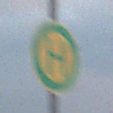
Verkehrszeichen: Haltestelle
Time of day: SunriseSunset
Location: Outdoor (Nature)
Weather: PartlyCloudy
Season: NotSpecified
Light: Natural